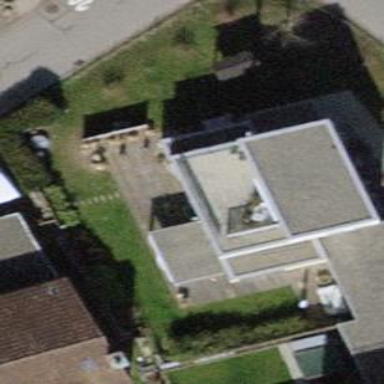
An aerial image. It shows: Detached building.